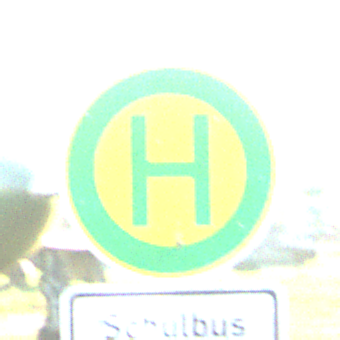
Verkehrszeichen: Haltestelle
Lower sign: ZeitangabenMitBeschraenkungAufWochentage5
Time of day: SunriseSunset
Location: Outdoor (Special)
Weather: Clear
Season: NotSpecified
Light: Natural